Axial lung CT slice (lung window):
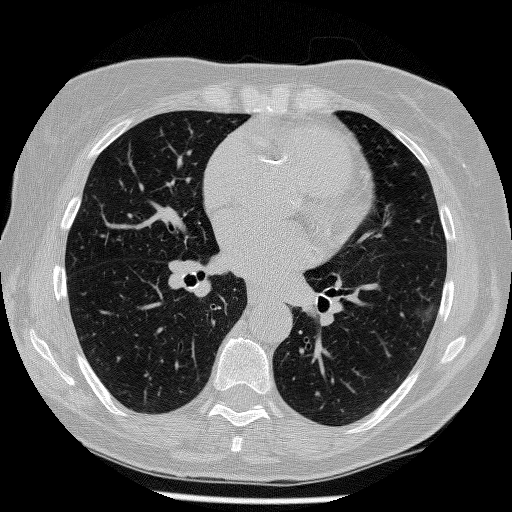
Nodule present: yes
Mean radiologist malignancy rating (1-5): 3.333